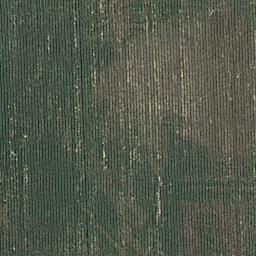
Label: agricultural